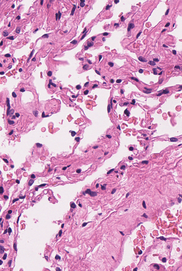
Tumor epithelial tissue: no
Tumor-associated stroma tissue: no
Normal tissue: yes